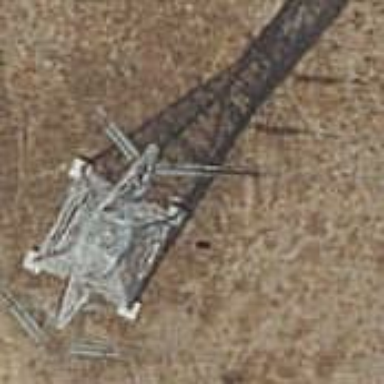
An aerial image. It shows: Power tower.